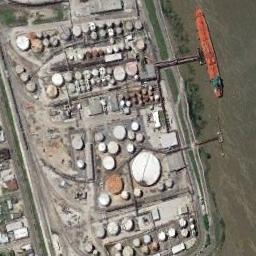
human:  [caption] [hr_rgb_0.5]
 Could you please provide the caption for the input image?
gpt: There are many storage tanks on the bare land next to the river .

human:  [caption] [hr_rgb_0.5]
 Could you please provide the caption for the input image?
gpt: There are many neatly arranged oil storage tanks of different sizes in the open space beside the ship .

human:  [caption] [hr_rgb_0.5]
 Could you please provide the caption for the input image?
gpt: There are two rows of storage tanks on each open lot .

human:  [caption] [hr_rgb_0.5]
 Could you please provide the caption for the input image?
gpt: There are many buildings of different shapes beside the storage tanks .

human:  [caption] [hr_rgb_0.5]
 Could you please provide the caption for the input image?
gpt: There are many storage tanks of different sizes .